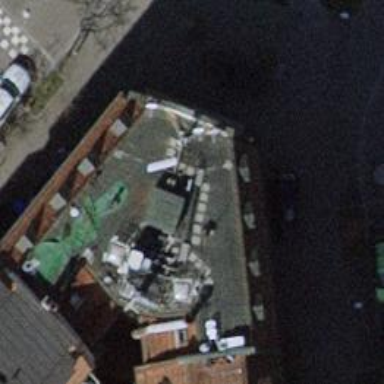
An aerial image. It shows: Restaurant.